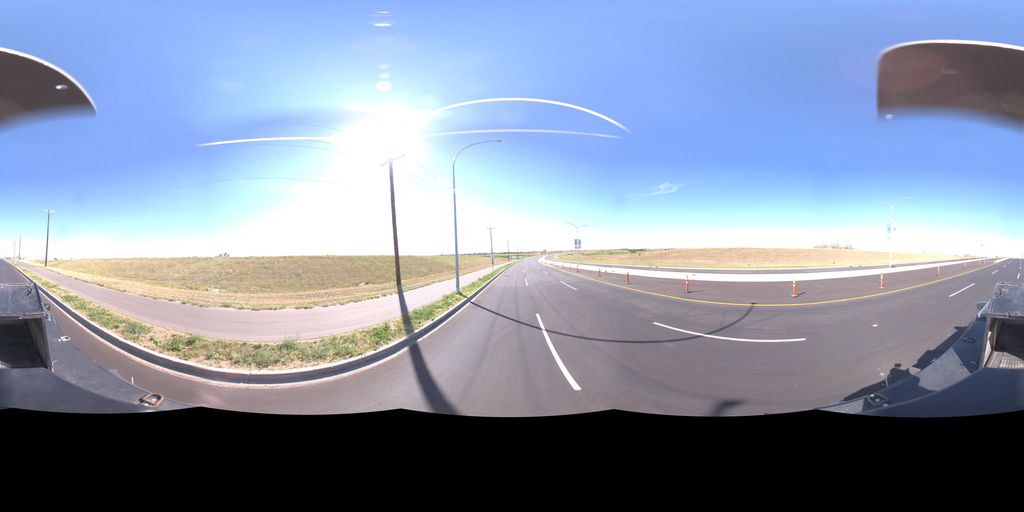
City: saskatoon